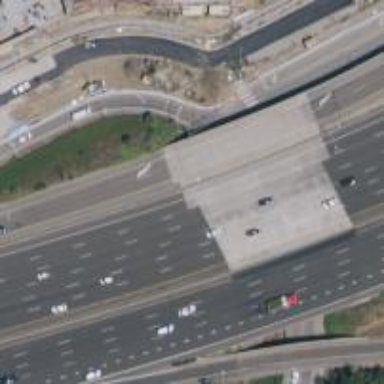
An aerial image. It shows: Bridge over motorway_link.